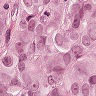
Metastatic tissue present: yes